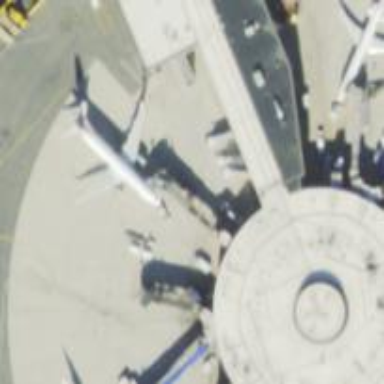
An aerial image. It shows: Airport gate.